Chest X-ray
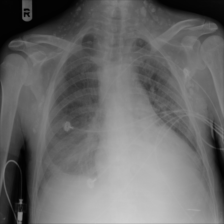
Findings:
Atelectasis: negative
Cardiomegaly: negative
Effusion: negative
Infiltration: positive
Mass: negative
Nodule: negative
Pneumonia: negative
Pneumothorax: negative
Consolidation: negative
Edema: negative
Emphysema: negative
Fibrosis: negative
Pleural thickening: negative
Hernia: negative